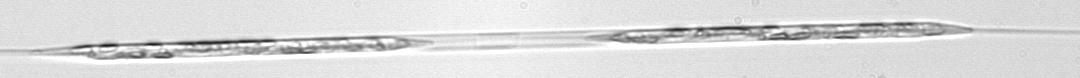
Label: Rhizosolenia